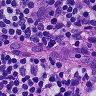
Metastatic tissue present: no